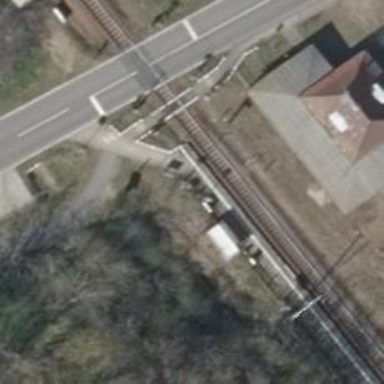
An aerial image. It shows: Light signal on the railway track with repeated crossing signals.